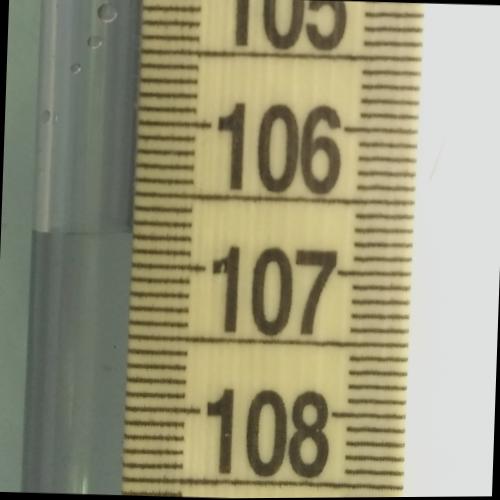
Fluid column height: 106.8 cm